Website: macys
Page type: gifting
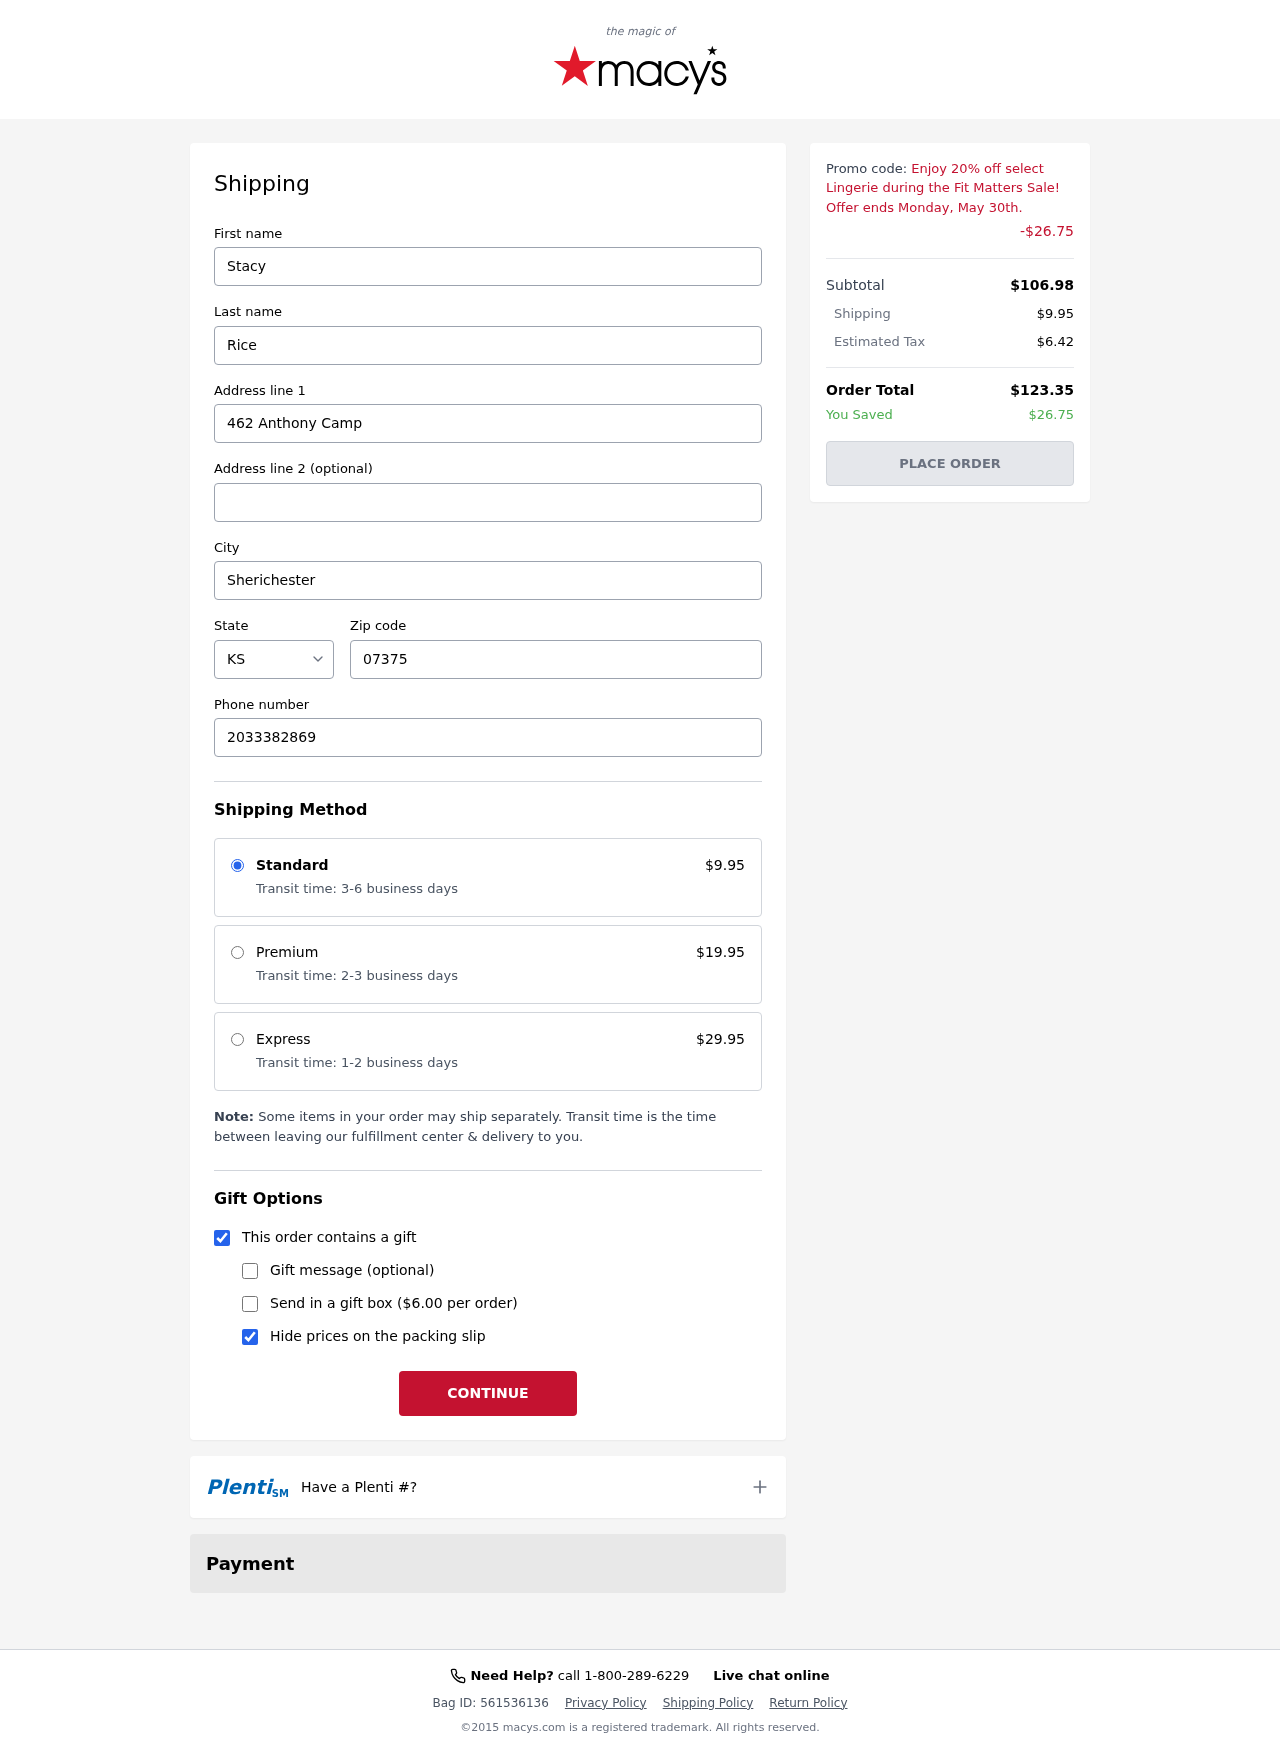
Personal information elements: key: PII_CITY
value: Sherichester
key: PII_FIRSTNAME
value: Stacy
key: PII_LASTNAME
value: Rice
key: PII_PHONE
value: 2033382869
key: PII_POSTCODE
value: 07375
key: PII_STATE_ABBR
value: KS
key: PII_STREET
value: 462 Anthony Camp
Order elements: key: ORDER_SHIPPING_COST
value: $9.95
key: ORDER_DISCOUNT
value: -$26.75
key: ORDER_SUBTOTAL
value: $106.98
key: ORDER_TAX
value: $6.42
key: ORDER_TOTAL
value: $123.35
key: ORDER_SAVINGS
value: $26.75